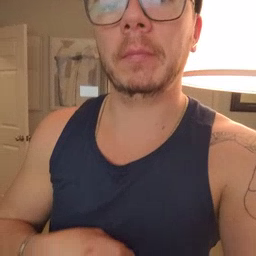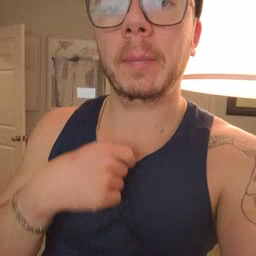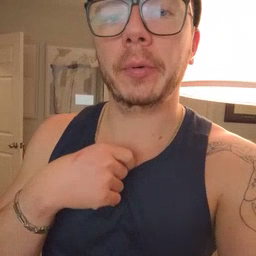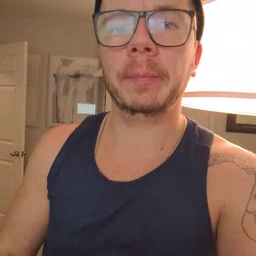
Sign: zipper